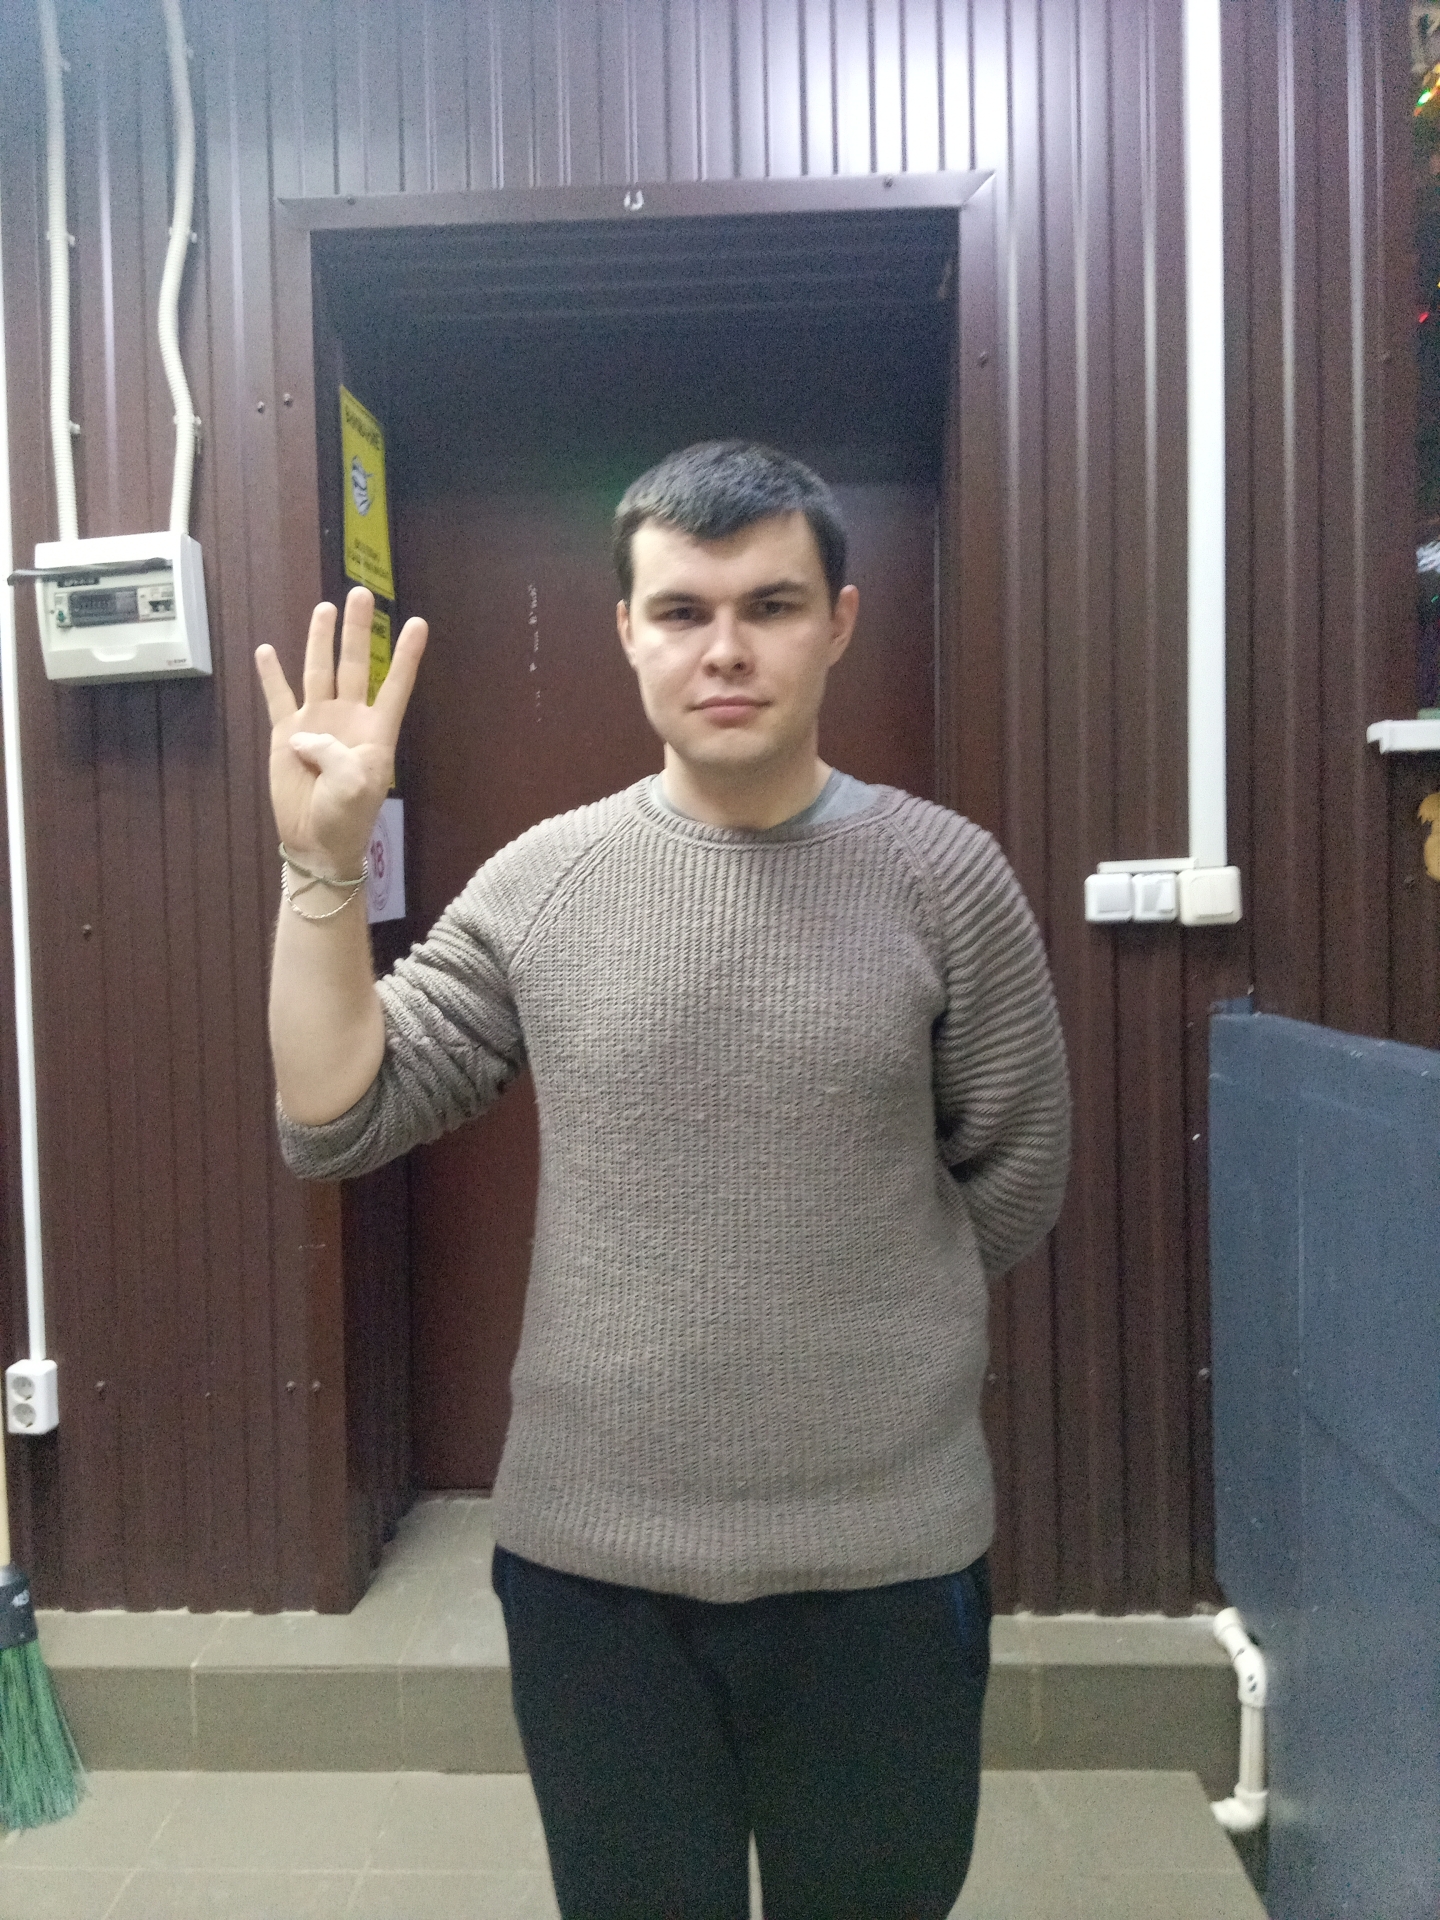
Label: noise